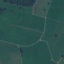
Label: Pasture